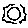
Label: sun